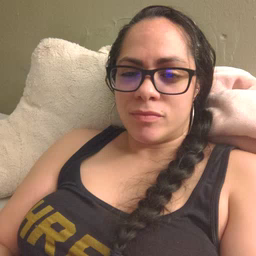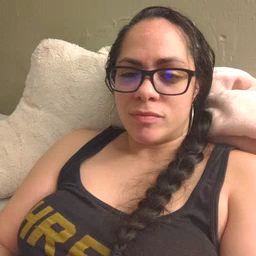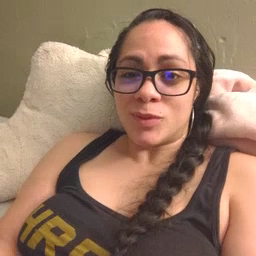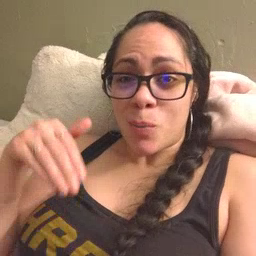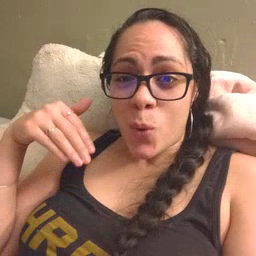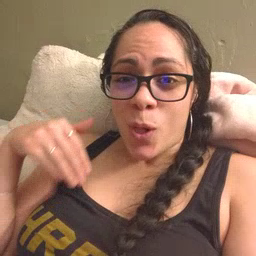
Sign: pool